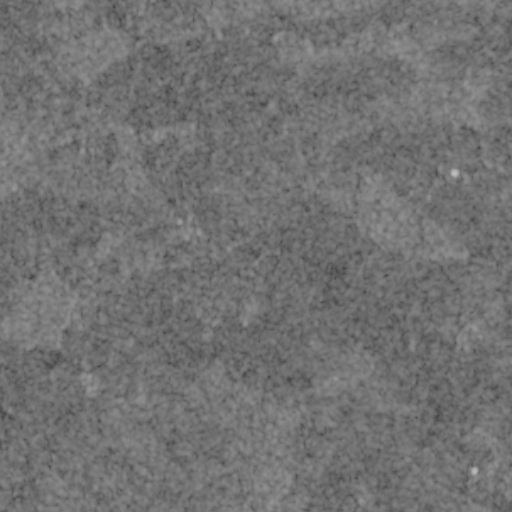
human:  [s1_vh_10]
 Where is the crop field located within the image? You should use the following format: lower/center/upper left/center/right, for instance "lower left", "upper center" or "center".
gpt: The crop field is located in the center left of the image.
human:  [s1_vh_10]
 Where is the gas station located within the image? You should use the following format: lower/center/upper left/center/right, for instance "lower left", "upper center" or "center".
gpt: The gas station is located in the center of the image.
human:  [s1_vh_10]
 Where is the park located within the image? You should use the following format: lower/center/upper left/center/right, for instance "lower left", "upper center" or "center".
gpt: The park is located in the center of the image.
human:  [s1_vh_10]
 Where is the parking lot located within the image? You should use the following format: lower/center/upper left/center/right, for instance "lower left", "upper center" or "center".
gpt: The parking lot is located in the center of the image.
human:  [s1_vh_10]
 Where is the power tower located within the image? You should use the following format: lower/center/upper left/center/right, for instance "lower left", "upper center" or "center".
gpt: There is no power tower in the image.

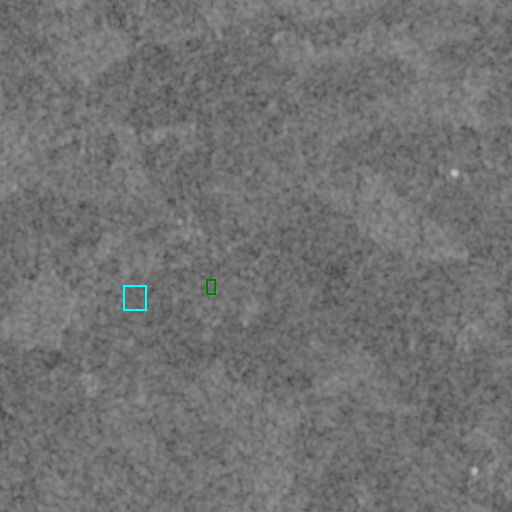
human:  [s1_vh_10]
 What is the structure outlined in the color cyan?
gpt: The structure outlined in cyan is a crop field.
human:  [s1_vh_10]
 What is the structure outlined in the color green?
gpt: The structure outlined in green is a park.
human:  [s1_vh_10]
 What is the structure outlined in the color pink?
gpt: There is no pink outline.